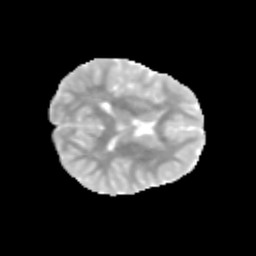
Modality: MD
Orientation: axial
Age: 9
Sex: female
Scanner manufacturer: siemens
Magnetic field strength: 3 T
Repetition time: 3.8 s
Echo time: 0.07 s